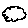
Label: cloud